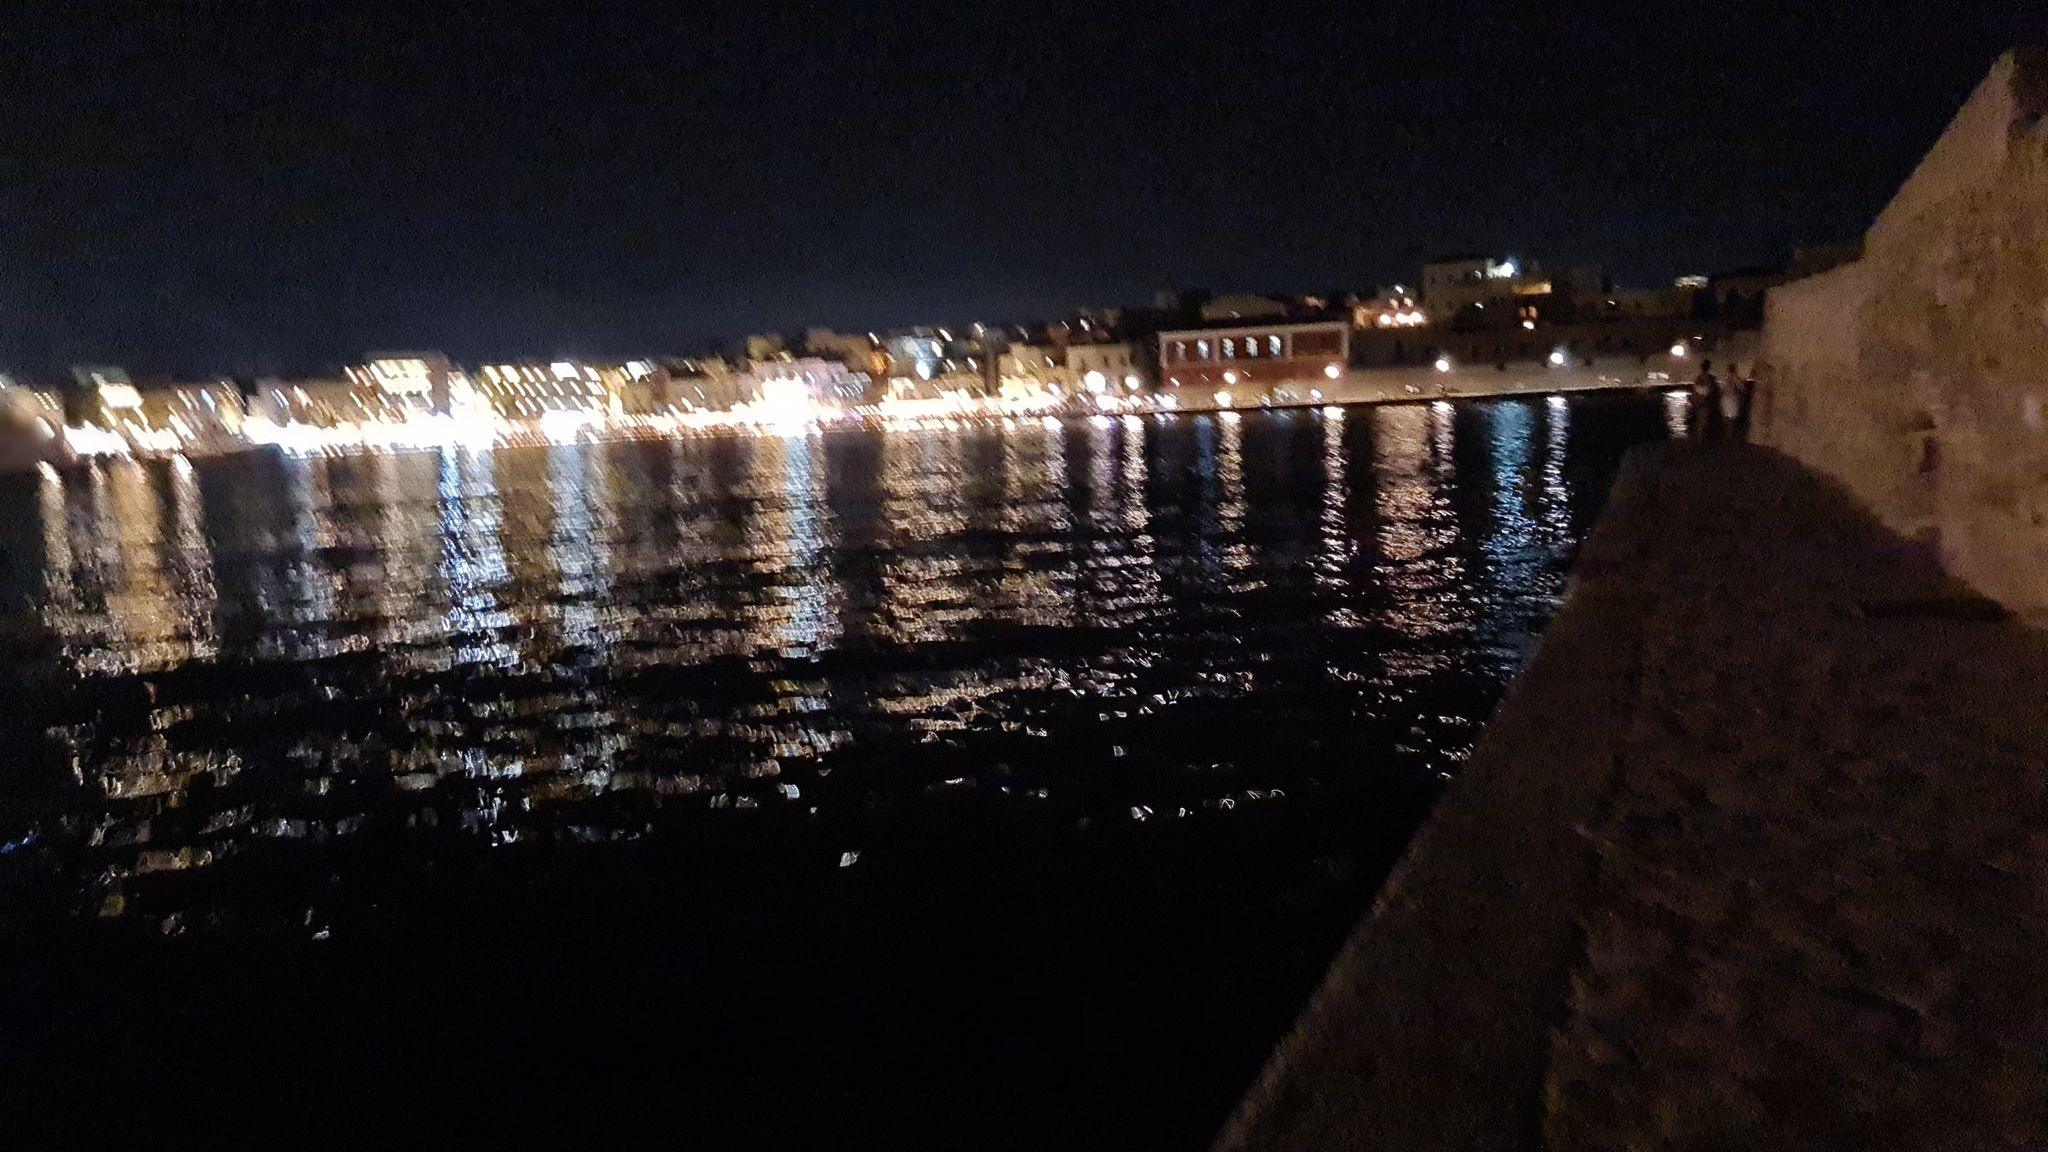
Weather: snowy
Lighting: night
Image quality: slightly poor
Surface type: walking surface
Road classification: footway, steps, path
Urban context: urban centre
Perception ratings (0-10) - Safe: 2.46, Lively: 1.95, Beautiful: 5.69, Boring: 8.51, Depressing: 1.64, Wealthy: 7.15